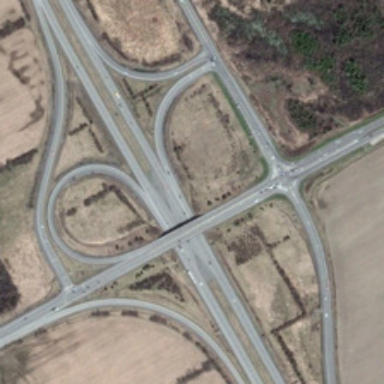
Many bareland and some green trees are near a viaduct .